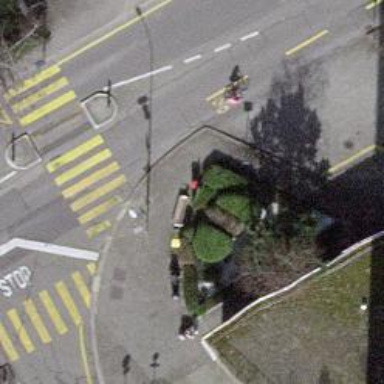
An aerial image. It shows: Bench for seating.